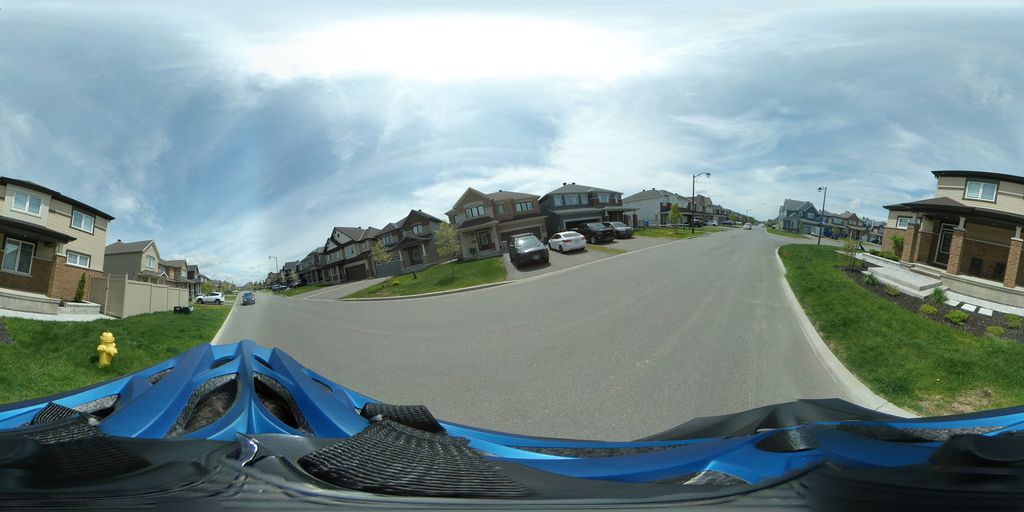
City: ottawa-gatineau